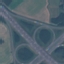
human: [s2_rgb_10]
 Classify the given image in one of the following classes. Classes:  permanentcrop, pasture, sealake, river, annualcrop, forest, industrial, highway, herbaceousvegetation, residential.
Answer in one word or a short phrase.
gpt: Highway